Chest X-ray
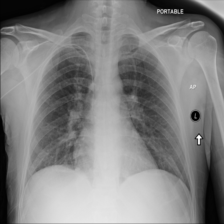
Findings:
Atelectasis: negative
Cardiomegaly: negative
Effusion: negative
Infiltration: positive
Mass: negative
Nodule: negative
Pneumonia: negative
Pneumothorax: negative
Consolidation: negative
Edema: negative
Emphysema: negative
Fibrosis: negative
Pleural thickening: negative
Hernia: negative